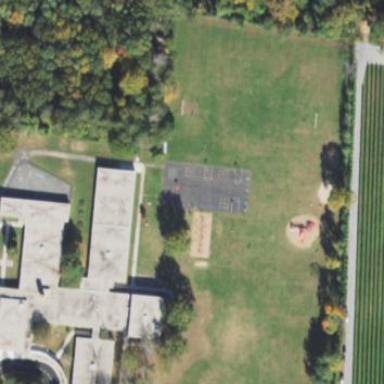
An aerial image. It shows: School building.